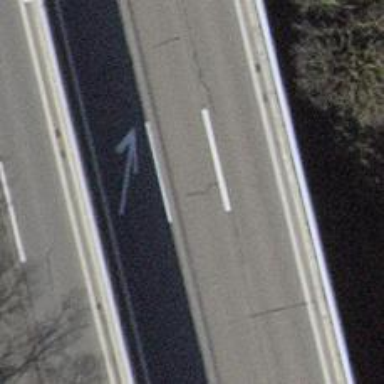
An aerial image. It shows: Beam-structured bridge on motorway.